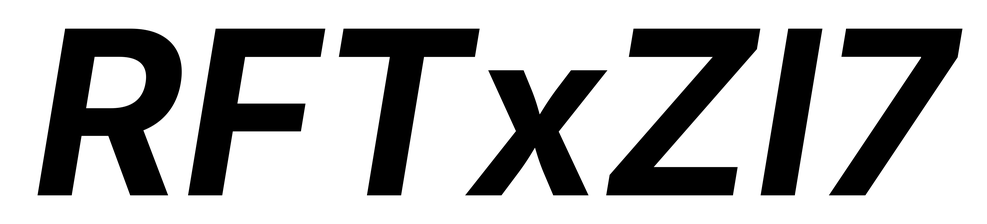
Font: Inter-Italic_Bold_Italic